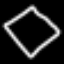
Label: diamond